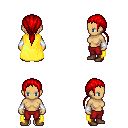
a pixel art fantasy rpg character, female body template, human, tanned skin, yellow cape, red pants, red ponytail hairstyle, white cloth bracers, brown shoes, four views (front, back, left, right), 2x2 character sprite sheet, small pixel art, hard edges, no anti-aliasing